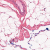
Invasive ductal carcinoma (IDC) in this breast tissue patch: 0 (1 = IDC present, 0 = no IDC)